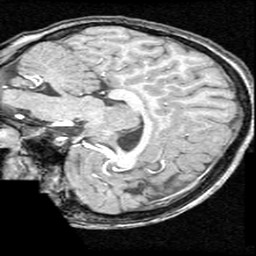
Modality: T1w
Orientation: sagittal
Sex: male
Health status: ill
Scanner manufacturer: ge
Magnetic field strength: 1.5 T
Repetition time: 21 s
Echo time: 0.008 s